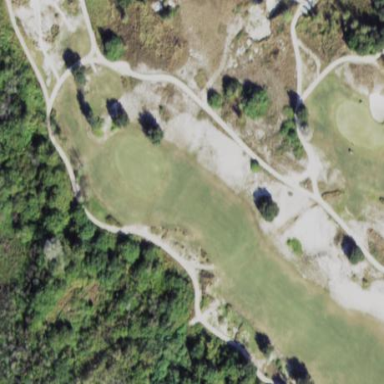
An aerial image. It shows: Sand bunker on golf course.